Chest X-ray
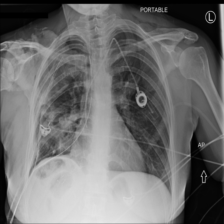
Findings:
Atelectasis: negative
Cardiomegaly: negative
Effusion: negative
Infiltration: negative
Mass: negative
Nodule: negative
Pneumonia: negative
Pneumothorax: negative
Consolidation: negative
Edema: negative
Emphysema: positive
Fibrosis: negative
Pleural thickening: negative
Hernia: negative